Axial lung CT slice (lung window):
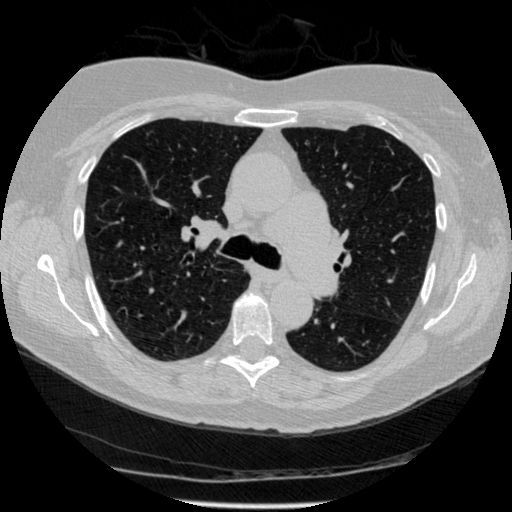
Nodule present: no